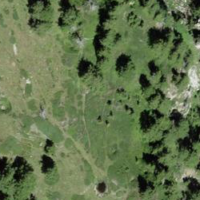
EUNIS habitat code: 43
Species observed at this site:
Arnica montana